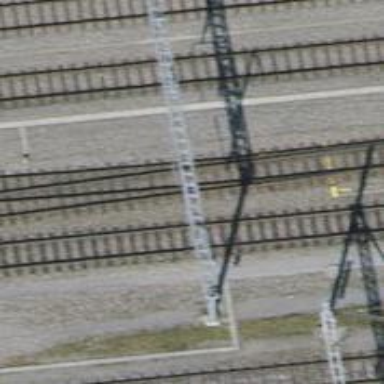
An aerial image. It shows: Solitary milestone along the railway.